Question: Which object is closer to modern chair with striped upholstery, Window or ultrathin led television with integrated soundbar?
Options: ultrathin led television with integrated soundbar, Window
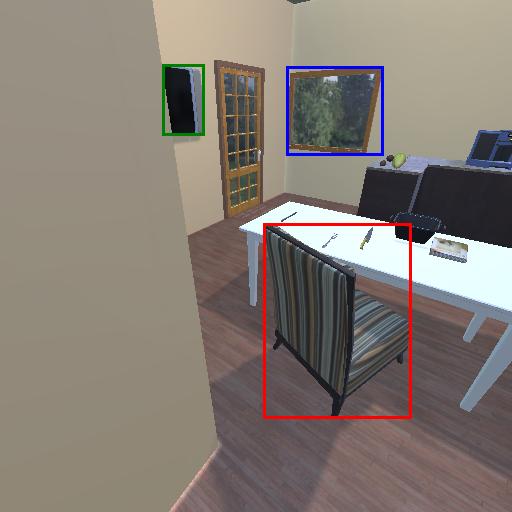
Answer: ultrathin led television with integrated soundbar